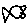
Label: fish